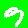
Digit: 9